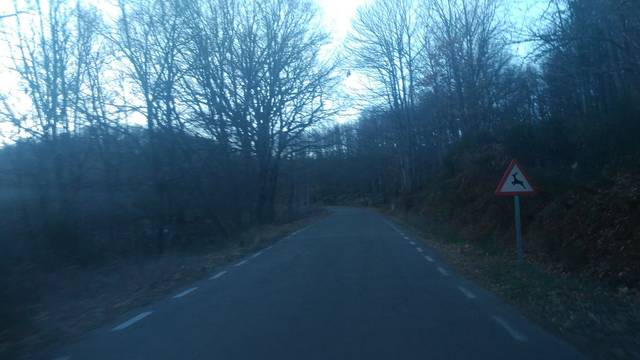
Region: Spain
Coordinates: 40.528, -6.071